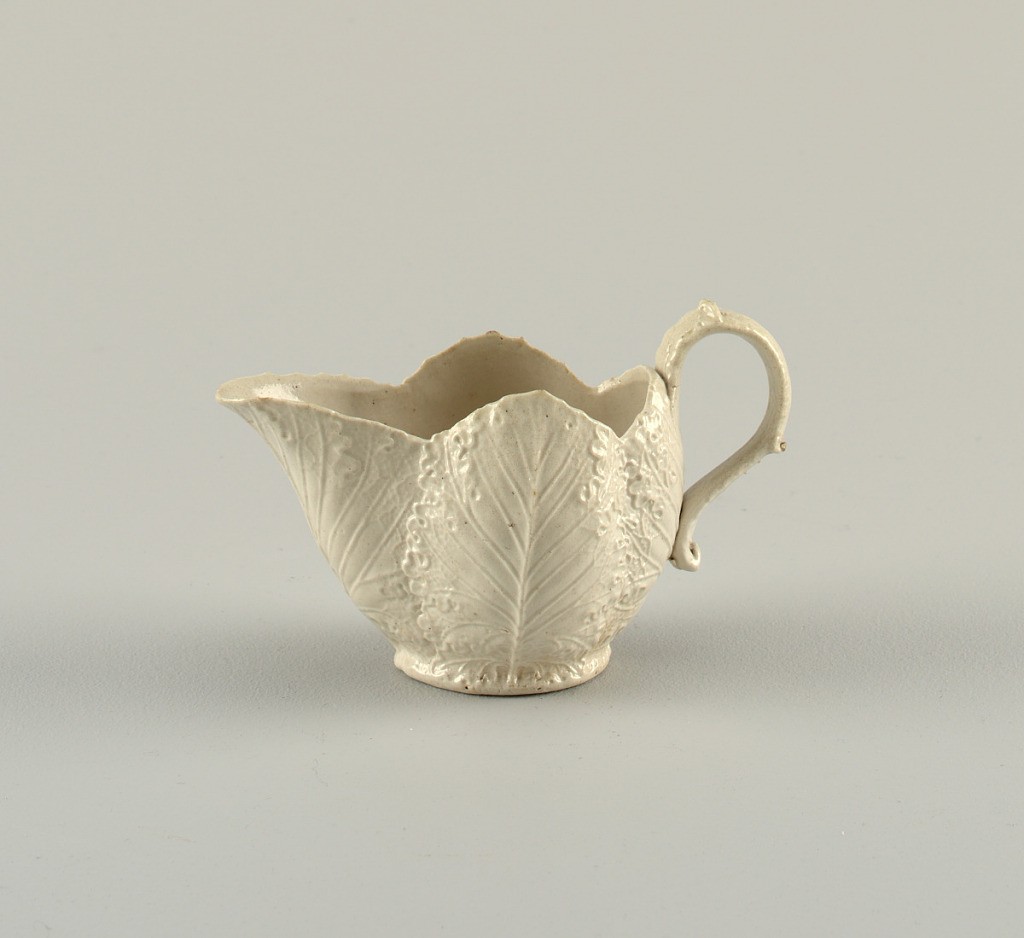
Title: Sauce boat
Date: mid- 18th century
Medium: Salt-glazed earthenware
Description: Thin-walled vessel in the shape of a head of lettuce; the sides and spout are decorated with leaf forms and venations in relief. Curving handle and circular foot.